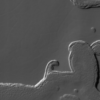
Label: not_dusty